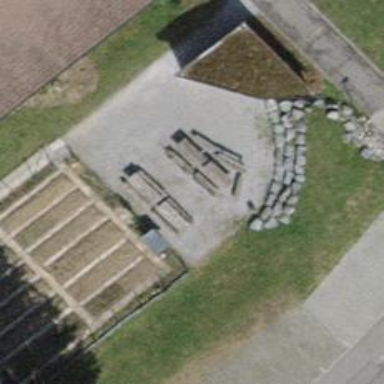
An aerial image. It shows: Picnic table located in leisure land area.